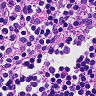
Metastatic tissue present: no